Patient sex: M
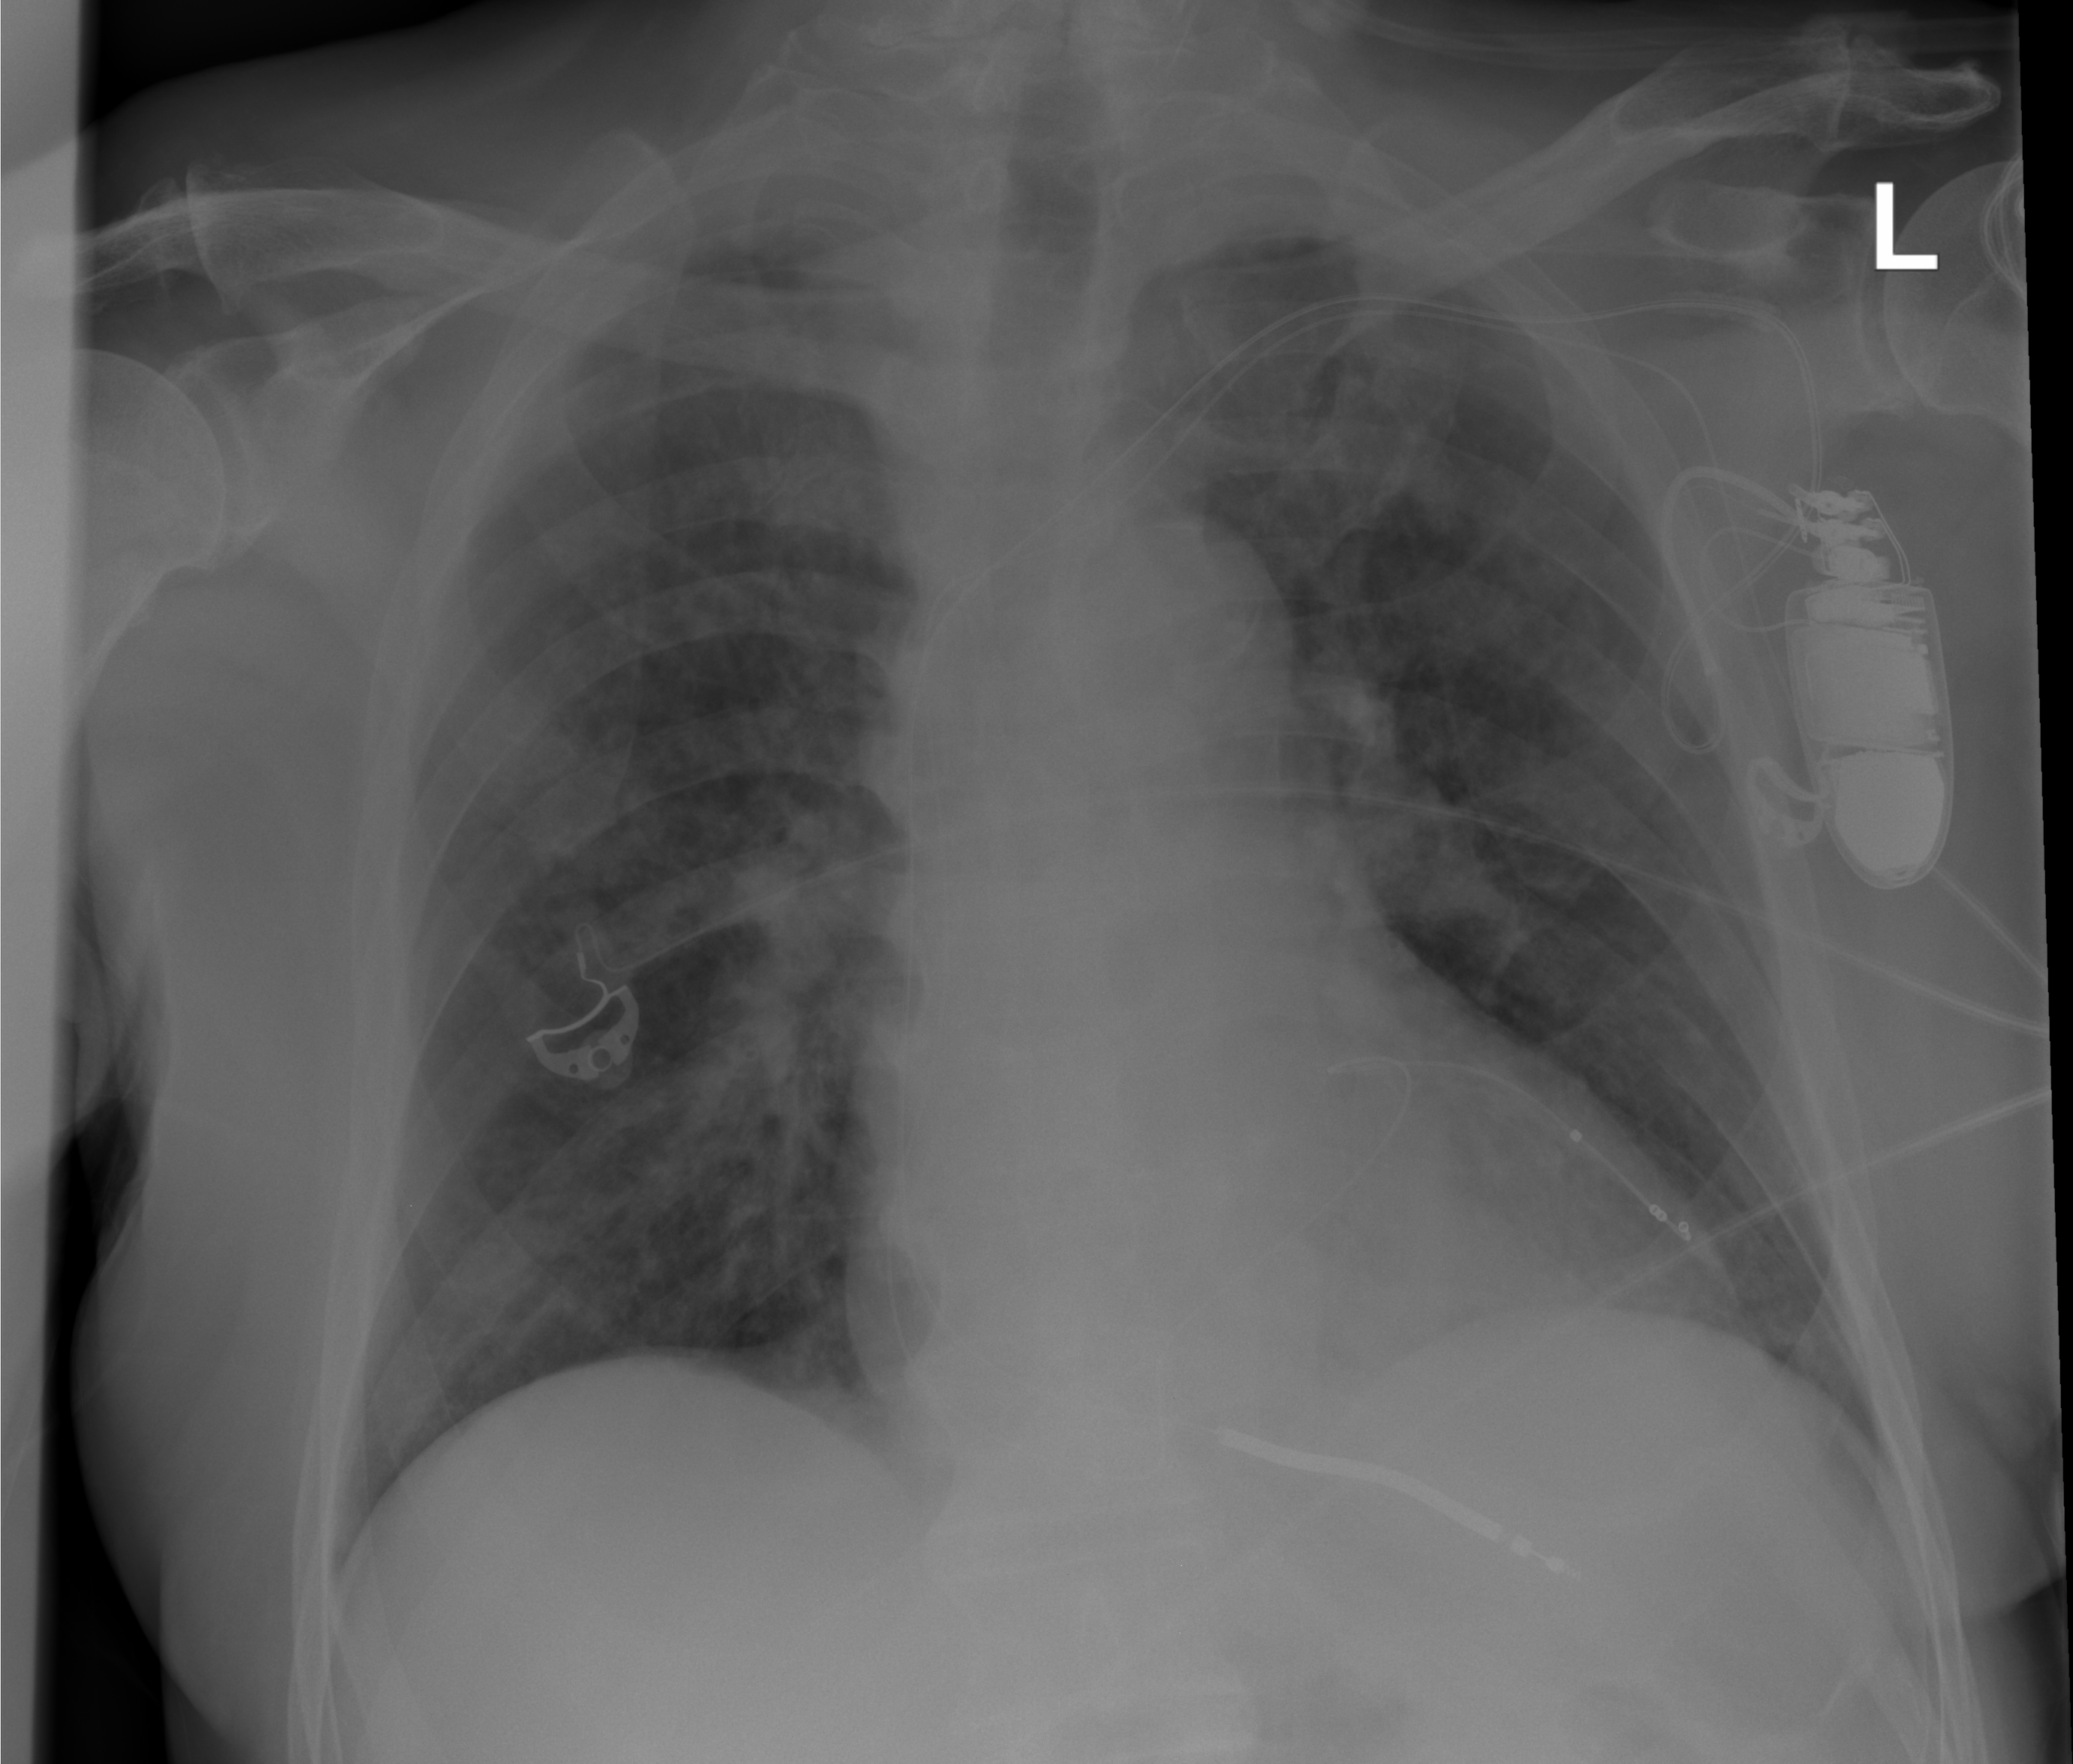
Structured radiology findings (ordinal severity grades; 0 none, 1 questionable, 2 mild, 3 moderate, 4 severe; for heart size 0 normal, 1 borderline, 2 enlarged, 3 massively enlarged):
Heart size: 2
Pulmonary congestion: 2
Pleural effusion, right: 0
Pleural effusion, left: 0
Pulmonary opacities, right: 2
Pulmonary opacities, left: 2
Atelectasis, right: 0
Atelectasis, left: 0